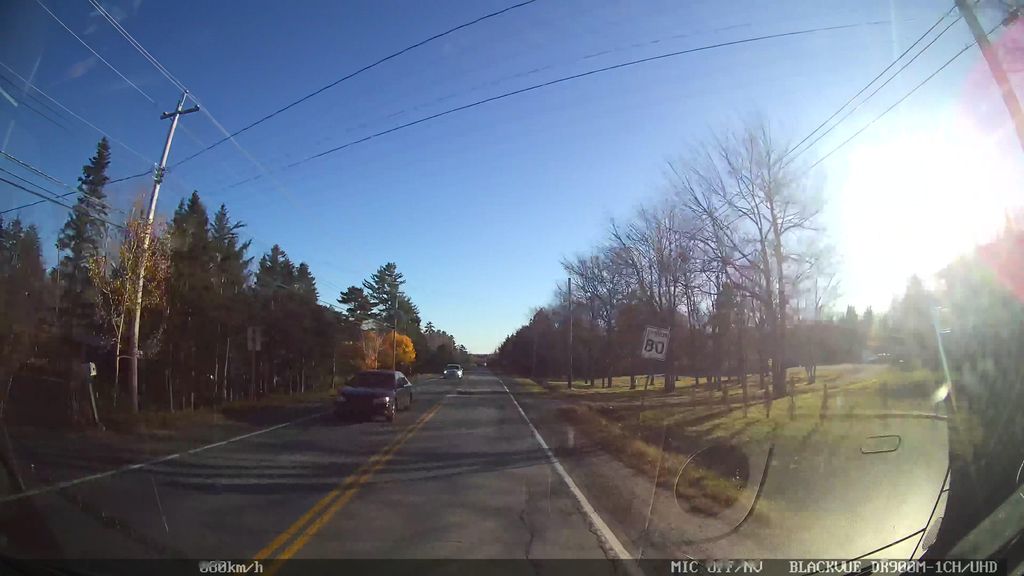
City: halifax